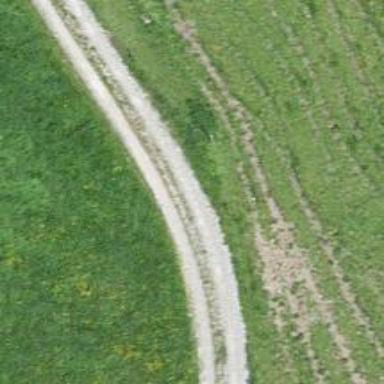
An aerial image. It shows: Track road with grade3 tracktype.